Question: I have a bottom view and a top view. The top view has a transparency. When the top view is dismissed I want to trigger a '#selector'. I'm not able to use 'viewWillAppear' or 'viewDidAppear' because the bottom view is still visible. How can I trigger a '#selector' in the bottom view? Something that would replace the 'viewWillAppear'?
There is a blur view behind the mainview. Im using 'self.modalPresentationStyle = .overCurrentContext' to present the view.

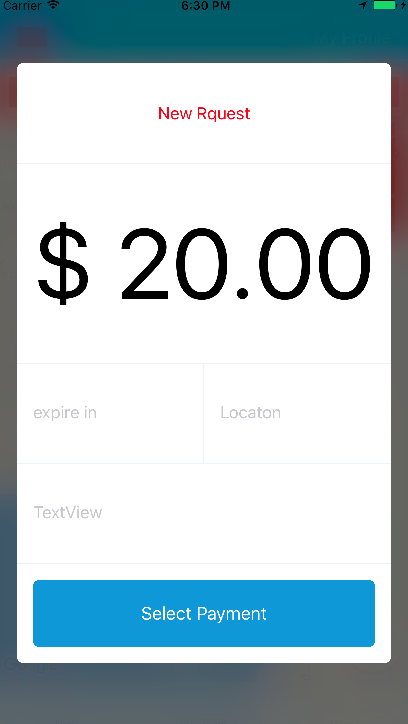
Answer: Protocol is best solution for you.
First you need to create protocol like this way
'''
// MARK: - TopViewController Protocol
protocol TopViewControllerDelegate: NSObjectProtocol {
func topViewWillDismissWith(data: Dictionary<String,String>)
}
'''
In your 'TopViewController' make property of 'TopViewControllerDelegate' and when your 'TopViewController' dismiss at that time you need to call delegate method like in 'didTapOnDismissTopView'
'''
class TopViewController : UIViewController {
weak var delegate : TopViewControllerDelegate!
// so on...
// MARK: - Action method
func didTapOnDismissTopView() {
var dict = [String : String]()
dict["Amount"] = "$20.00"
dict["ExpireIn"] = "20day"
dict["Location"] = "USA"
dict["message"] = "hello friend this is your Answer"
self.delegate.topViewWillDismissWith(data: dict) //Must write this line
self.dismiss(animated: true, completion: nil)
}
}
'''
Now it's time to implement 'TopViewControllerDelegate' protocol in 'BottomViewController' it looks like
'''
class BottomViewController : UIViewController,TopViewControllerDelegate {
// MARK: - Action method
func didTapOnDisplayTopView() {
let topVC = TopViewController()
topVC.delegate = self
self.present(topVC, animated: true, completion: nil)
}
// MARK: - TopViewControllerDelegate
// This method will call while topViewControllr Will Dismiss.
// if you want to pass data then pass otherwise you can remove perameter from method.
func topViewWillDismissWith(data: Dictionary<String, String>) {
// Do here which you want
}
}
'''
When you present 'TopViewController' at that time you need to assign 'delegate' property.when your 'topViewControllr' will dismiss at that time 'topViewWillDismissWith' this method will call.
Hope it will help you.